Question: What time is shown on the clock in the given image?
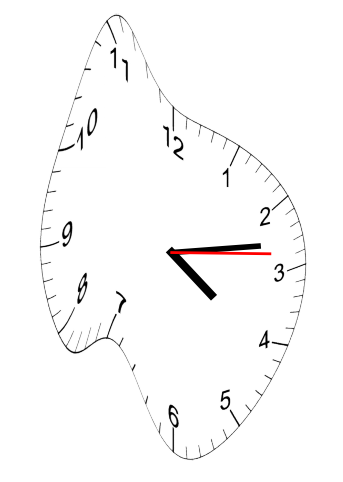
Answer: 04:13:14